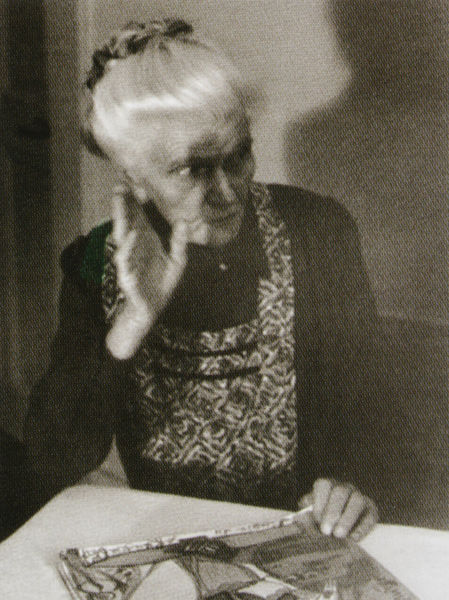
Titel: Aloïse Corbaz
Institution: Privatbesitz
Schlagwörter: hand, schatten, weiß, bewegung, frau, geste, grau, haar, kleid, licht, mund, nase, raum, schwarz, tisch, tür, zeichnung, zimmer, blick, dame, muster, alt, hemd, alte, augen, bluse, kragen, hände, portrait, auge, haare, stoff, mutter, lippe, lippen, schürze, dutt, bank, tor, foto, fotografie, buch, schwarz weiss, zeitung, magazin, tracht, küche, gestus, verschwommen, lichtquelle, oma, harre, grauhaarig, handbewegung, weisshaarig